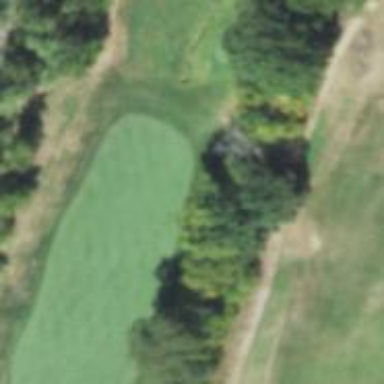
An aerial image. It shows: Pathway for golfing.